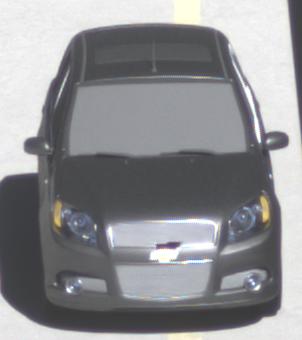
Make: Chevrolet
Model: Aveo 1.2
Detailed model: Aveo
Model produced from: 2008/06
Model produced until: 2011/01
Doors: 3
Color: gray
Road condition: dry road
Daytime: midday
Contrast: high contrast